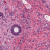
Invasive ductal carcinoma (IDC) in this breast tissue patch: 0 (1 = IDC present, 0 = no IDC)